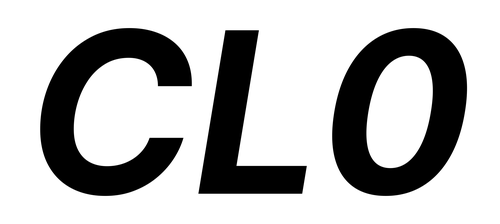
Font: Inter-Italic_Bold_Italic